Question: How to do not allow the arrow to go to another line? This will happens if the screen did not have enough space, see the image:

<URL>
CODE:
'''
<table class="table table-condensed table-hover table-striped">
<thead>
<tr>
<th class="shrink">COLUMN 1</th>
<th class="shrink">COLUMN 2</th>
<th class="expand">COLUMN 3</th>
<th class="expand">COLUMN 4</th>
</tr>
</thead>
<tbody>
<tr>
<td>
<div class="btn-group btn-block">
<span class="btn btn-danger btn-xs btn-block dropdown-toggle text-left" data-hover="dropdown" data-toggle="dropdown">Descrition of the item <span class="pull-right"><i class="fa fa-caret-down"></i></span></span>
<ul class="dropdown-menu">
<li><a href="#"><i class="fa fa-caret-right"></i>Option 1</a></li>
</ul>
</div>
</td>
<td>Some info here</td>
<td>Some more here</td>
<td>And here too</td>
</tr>
<tr>
<td>
<div class="btn-group btn-block">
<span class="btn btn-danger btn-xs btn-block dropdown-toggle text-left" data-hover="dropdown" data-toggle="dropdown">Descrition of the i asd adasdasdasdasdtem <span class="pull-right"><i class="fa fa-caret-down"></i></span></span>
<ul class="dropdown-menu">
<li><a href="#"><i class="fa fa-caret-right"></i>Option 1</a></li>
</ul>
</div>
</td>
<td>Some info here</td>
<td>Some more here</td>
<td>And here too</td>
</tr>
<tr>
<td>
<div class="btn-group btn-block">
<span class="btn btn-danger btn-xs btn-block dropdown-toggle text-left" data-hover="dropdown" data-toggle="dropdown">No item <span class="pull-right"><i class="fa fa-caret-down"></i></span></span>
<ul class="dropdown-menu">
<li><a href="#"><i class="fa fa-caret-right"></i>Option 0</a></li>
</ul>
</div>
</td>
<td>Some info here again</td>
<td>yay more info here too</td>
<td>ok, enough info now, that is enough</td>
</tr>
</tbody>
</table>
'''
Tried some 'white-space: nowrap;' but could not get the desired result. Any help will be great. The arrow must be in the right side, always.
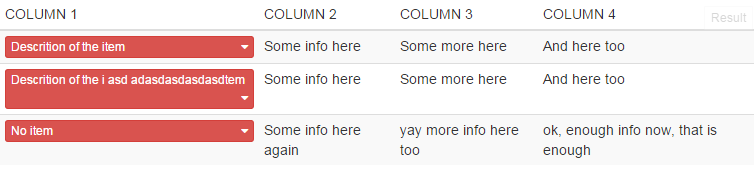
Answer: Instead of floating the carets right, float the text left.
'''
<span class="pull-left">Description... </span> <i class="fa fa-caret-down"></i>
'''
<URL>